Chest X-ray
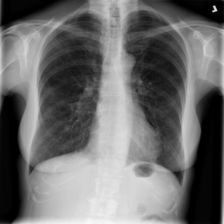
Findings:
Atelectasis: negative
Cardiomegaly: negative
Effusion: negative
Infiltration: negative
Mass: negative
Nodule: negative
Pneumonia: negative
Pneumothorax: negative
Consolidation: negative
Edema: negative
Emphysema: negative
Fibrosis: negative
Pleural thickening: negative
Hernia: negative